Interaction volume radius: 5 \u00c5
Interaction volume height: 15 \u00c5
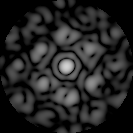
Disorder parameter: 0.6535